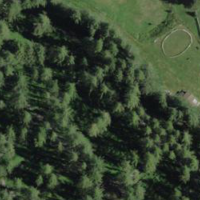
EUNIS habitat code: 55
Species observed at this site:
Streptopelia decaocto
Cinclus cinclus
Pyrrhocorax graculus
Aquila chrysaetos
Parus major